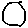
Label: hexagon